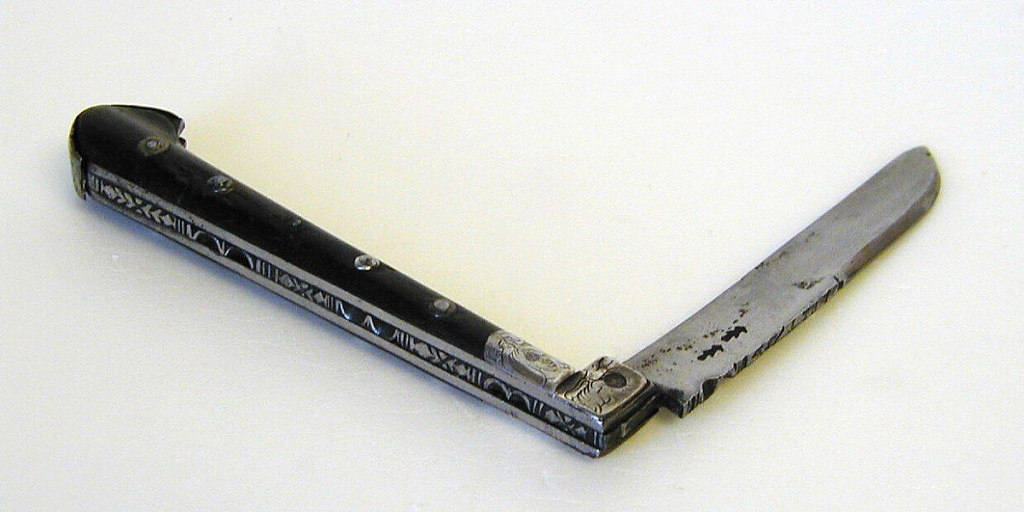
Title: Knife from Folding Cultery Set
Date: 1680–1720
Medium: steel, silver, bone
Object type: knife
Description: Folding knife. Blade with straight lower edge, upper edge tapering towards the point, partly sloping. Pistol-shaped bone handle with engraved silver mounts, five silver studs on front and back. Edge steel carved with decorative pattern with bird in profile and stylized calligraphic inscription, possibly the date "1717". Blade folds into handle.